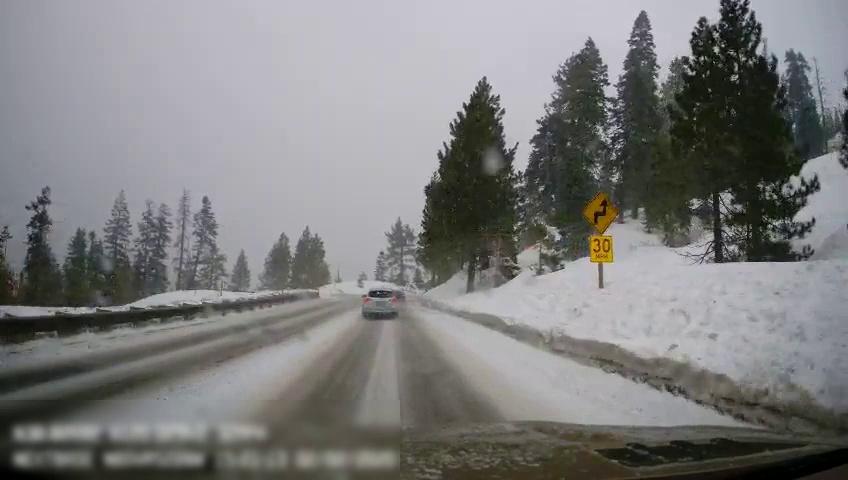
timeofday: Day
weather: Snowy
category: Drivable Space
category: Vehicles | SUV
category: Vehicles | Car
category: Traffic | Signs
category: Traffic | Signs